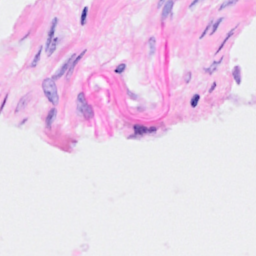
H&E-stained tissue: Breast